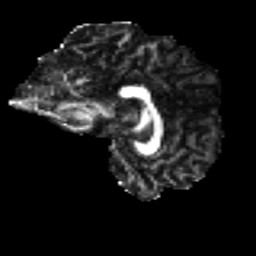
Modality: FA
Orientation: sagittal
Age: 21
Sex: female
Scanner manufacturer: ge
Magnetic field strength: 3 T
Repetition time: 7.8 s
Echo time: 0.0612 s